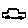
Label: car